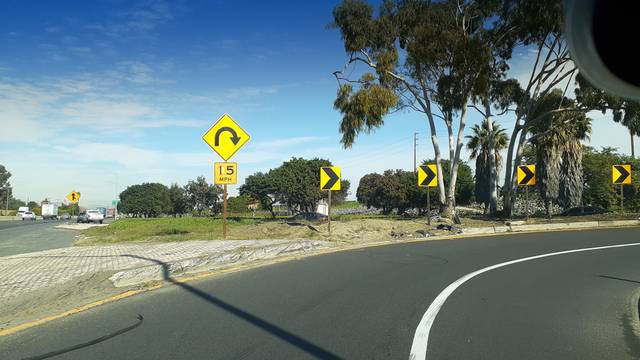
Region: United States
Coordinates: 33.791, -118.208